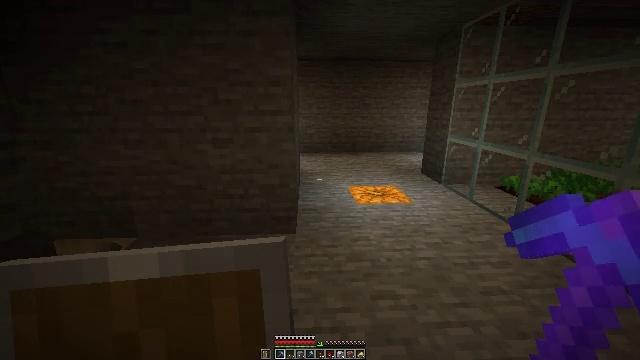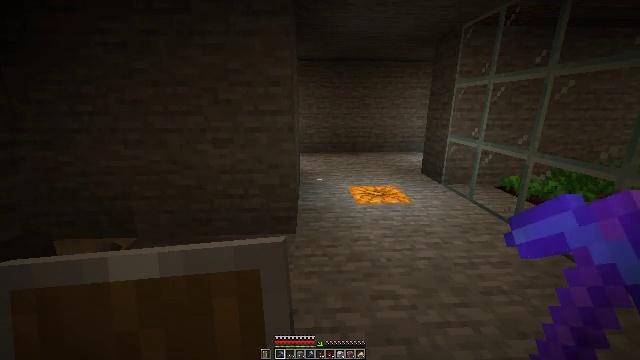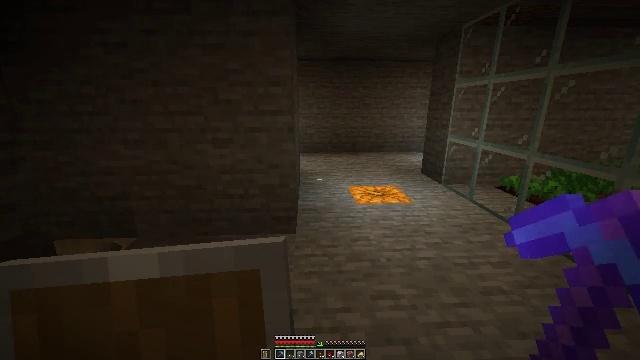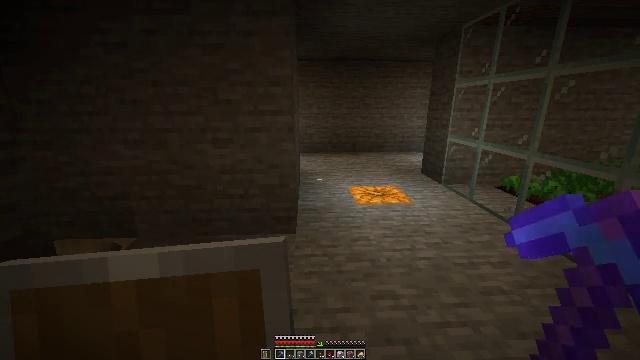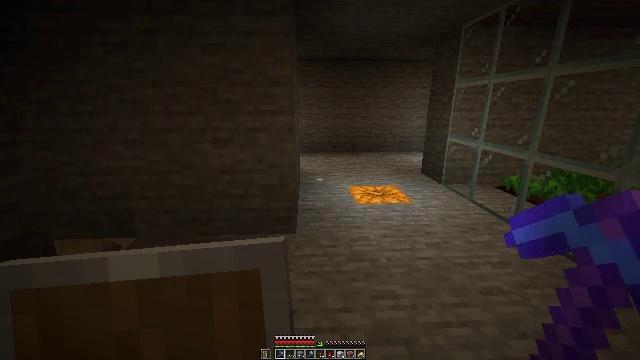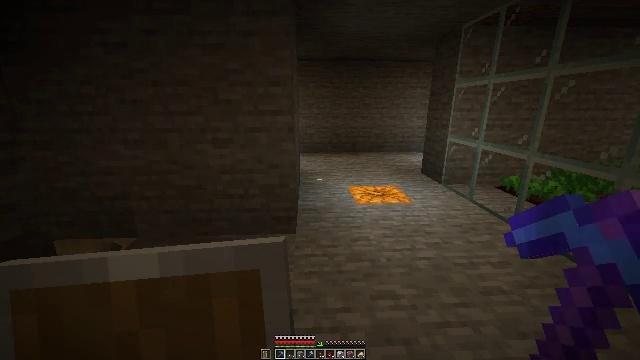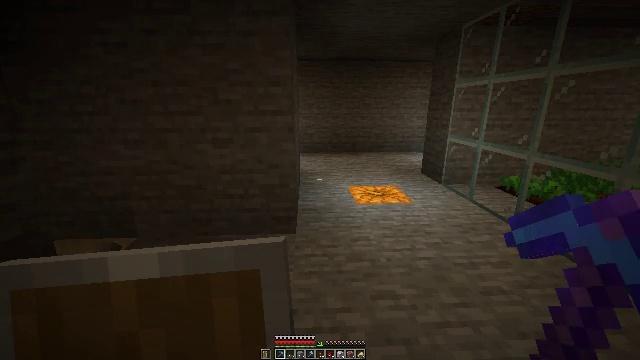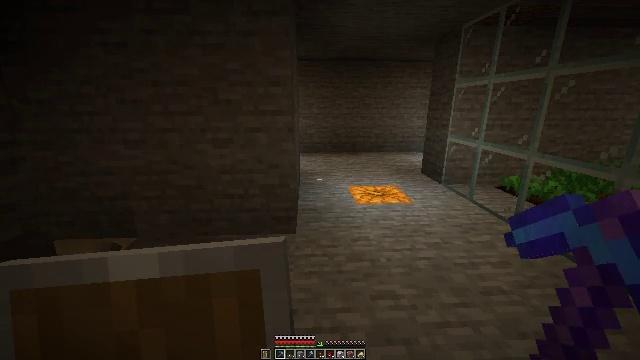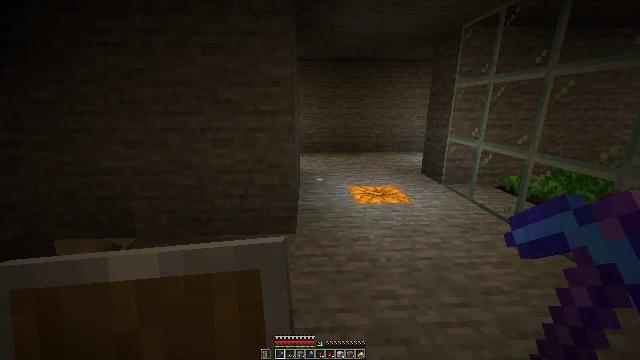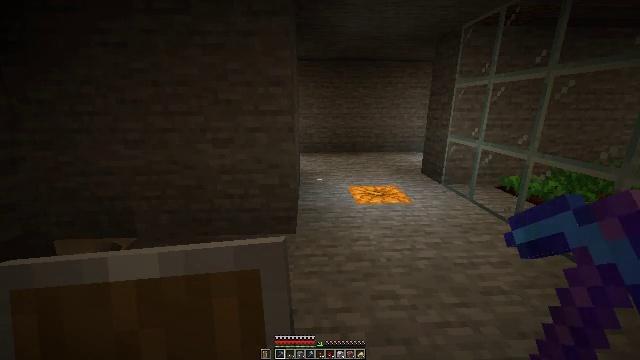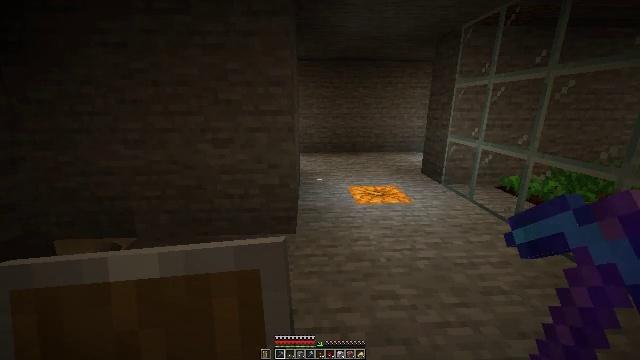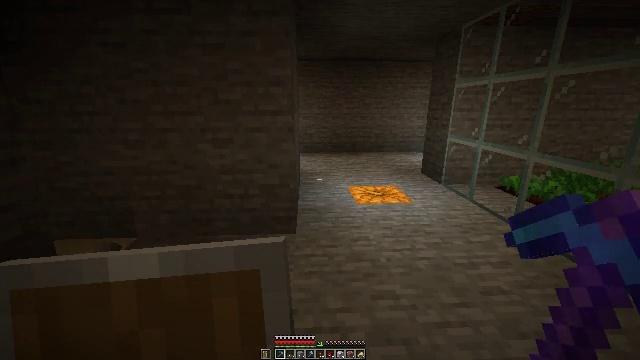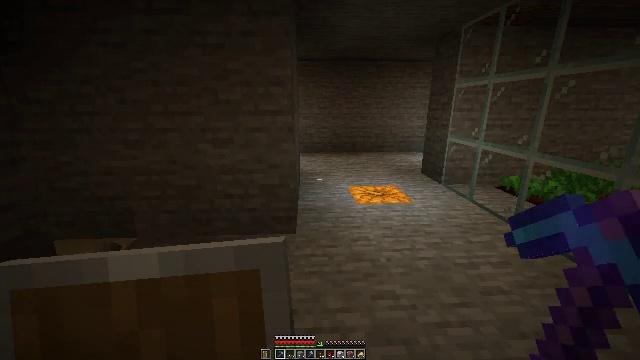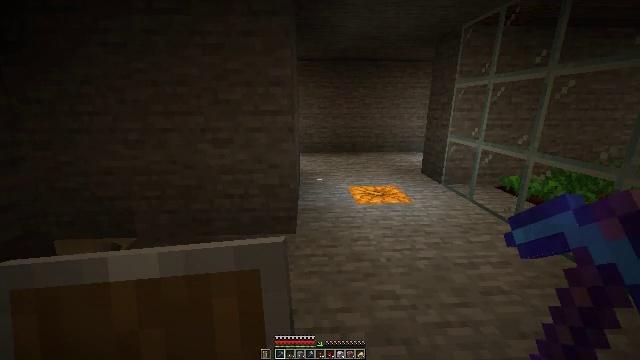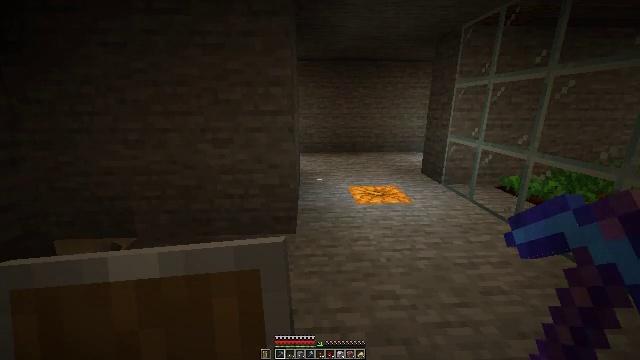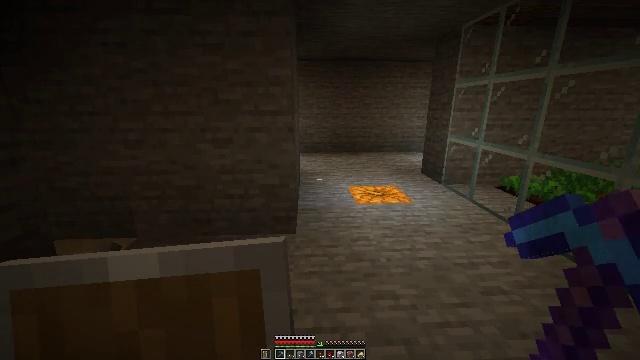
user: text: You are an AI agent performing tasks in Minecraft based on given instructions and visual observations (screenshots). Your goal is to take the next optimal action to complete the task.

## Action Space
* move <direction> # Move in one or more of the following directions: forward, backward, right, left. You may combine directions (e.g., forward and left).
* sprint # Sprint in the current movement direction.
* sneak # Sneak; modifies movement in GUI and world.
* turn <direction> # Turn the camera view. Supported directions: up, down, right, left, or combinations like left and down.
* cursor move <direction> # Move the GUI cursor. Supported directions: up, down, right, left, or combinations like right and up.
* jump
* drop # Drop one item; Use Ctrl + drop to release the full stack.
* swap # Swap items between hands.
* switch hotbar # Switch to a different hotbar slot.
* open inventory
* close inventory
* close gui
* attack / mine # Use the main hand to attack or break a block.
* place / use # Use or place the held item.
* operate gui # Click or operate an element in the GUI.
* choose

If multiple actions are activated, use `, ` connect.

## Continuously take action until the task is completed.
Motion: motion action
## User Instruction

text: craft item air
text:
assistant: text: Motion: no_op
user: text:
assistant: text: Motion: no_op
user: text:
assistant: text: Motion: no_op
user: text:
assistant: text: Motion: no_op
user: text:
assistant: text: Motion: no_op
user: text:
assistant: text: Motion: no_op
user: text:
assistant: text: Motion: no_op
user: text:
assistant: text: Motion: no_op
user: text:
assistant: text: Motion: no_op
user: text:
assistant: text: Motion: no_op
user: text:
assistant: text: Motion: no_op
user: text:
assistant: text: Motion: no_op
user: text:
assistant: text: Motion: no_op
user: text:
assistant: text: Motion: no_op
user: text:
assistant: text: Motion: no_op
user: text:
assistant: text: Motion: no_op
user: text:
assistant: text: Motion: no_op
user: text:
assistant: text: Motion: no_op
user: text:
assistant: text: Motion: no_op
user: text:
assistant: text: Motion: no_op
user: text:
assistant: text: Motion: no_op
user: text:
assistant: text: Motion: no_op
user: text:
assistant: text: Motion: no_op
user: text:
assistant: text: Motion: no_op
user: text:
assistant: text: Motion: no_op
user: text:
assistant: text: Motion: no_op
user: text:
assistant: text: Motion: no_op
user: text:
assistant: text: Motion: no_op
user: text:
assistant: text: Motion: no_op
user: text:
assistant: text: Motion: no_op